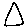
Label: triangle